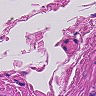
Metastatic tissue present: no